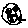
Label: smiley face